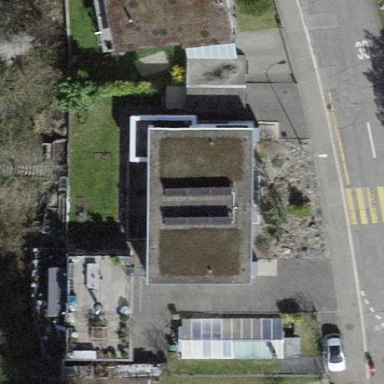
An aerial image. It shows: Flat-roofed building.